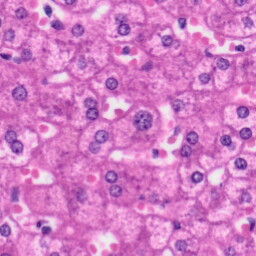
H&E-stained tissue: Liver